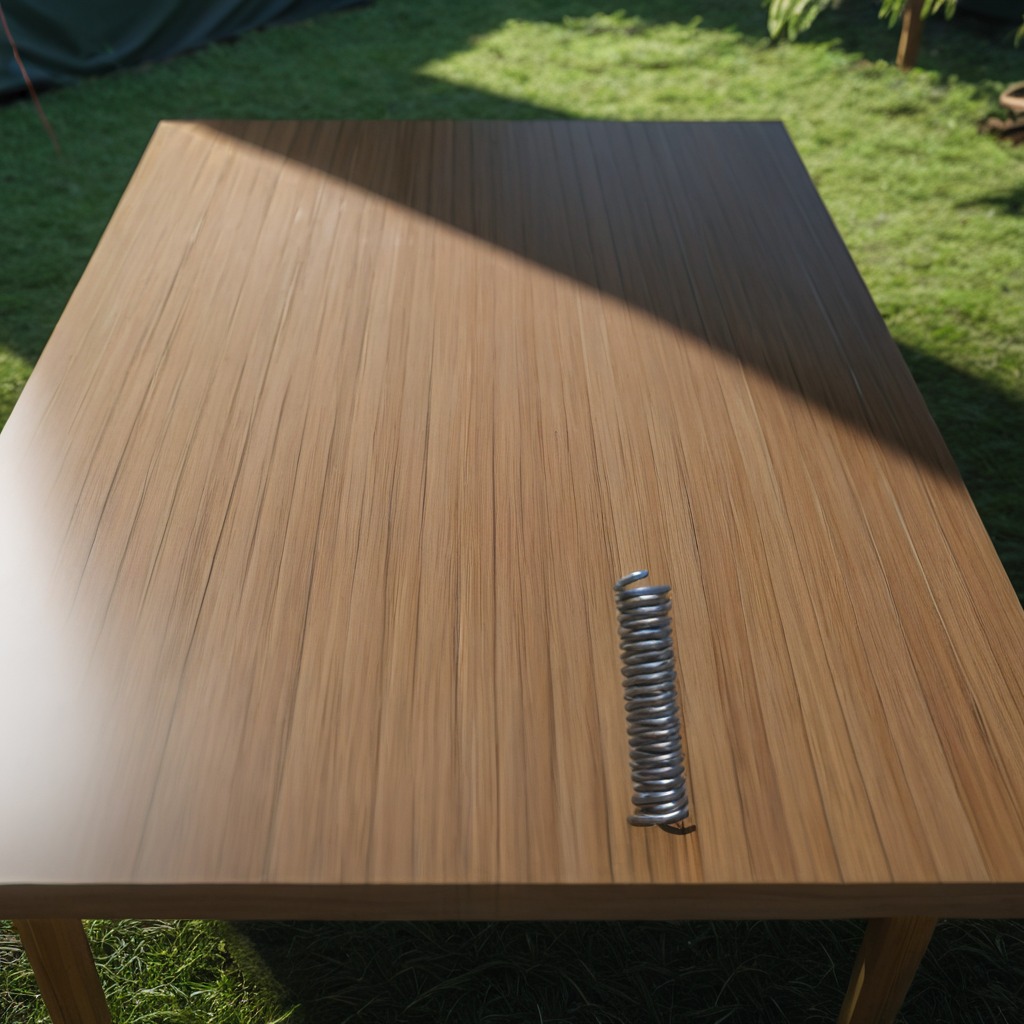
A coiled metal spring is lying on a wooden table inside a jungle field workshop tent.